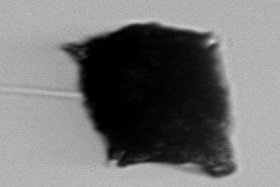
Label: Gonyaulax